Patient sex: M
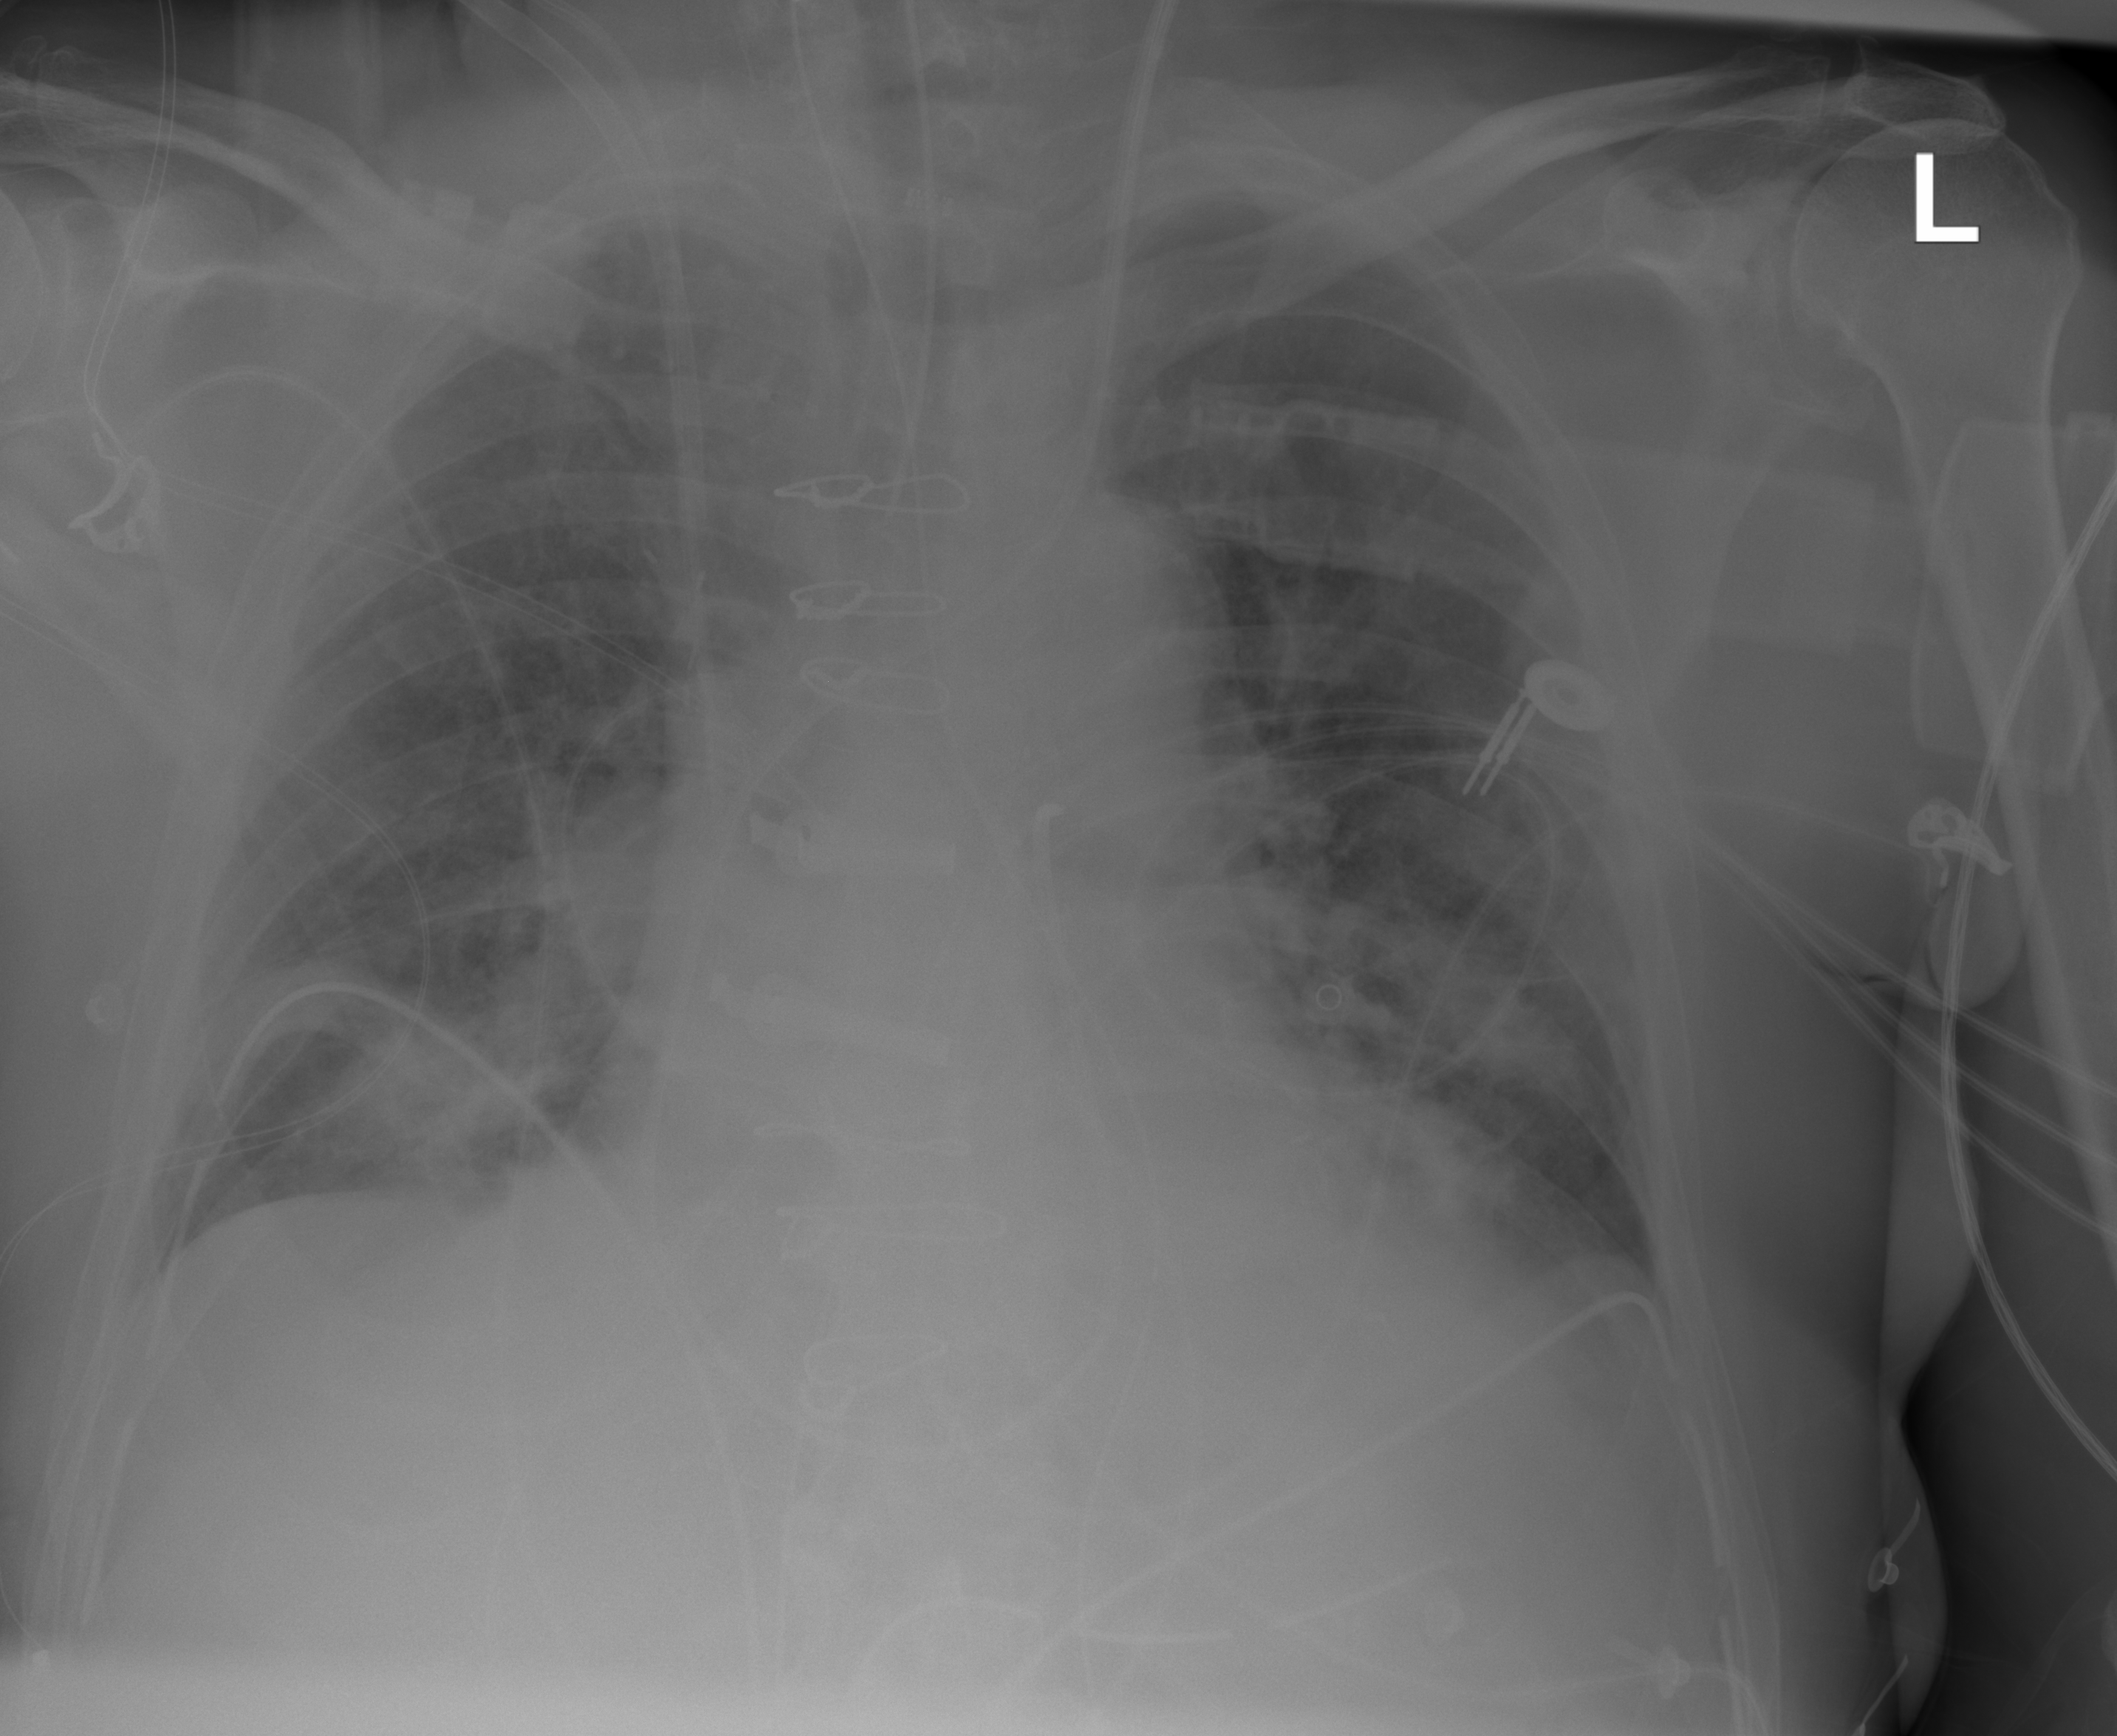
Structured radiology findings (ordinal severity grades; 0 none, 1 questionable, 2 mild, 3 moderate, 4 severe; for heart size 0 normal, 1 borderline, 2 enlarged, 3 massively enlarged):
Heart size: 2
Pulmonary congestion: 2
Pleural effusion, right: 0
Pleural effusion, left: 2
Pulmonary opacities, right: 2
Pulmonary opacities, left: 2
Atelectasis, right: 0
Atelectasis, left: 0